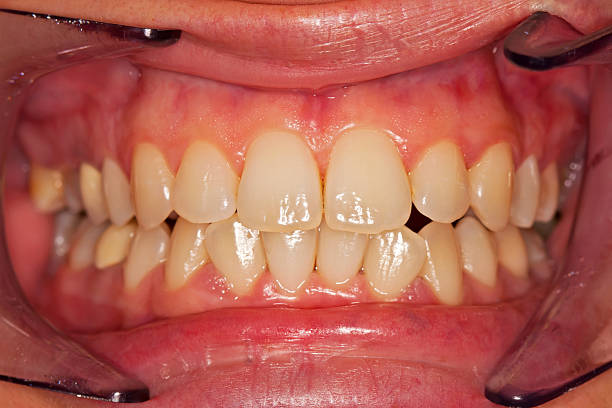
Condition: Gingivitis